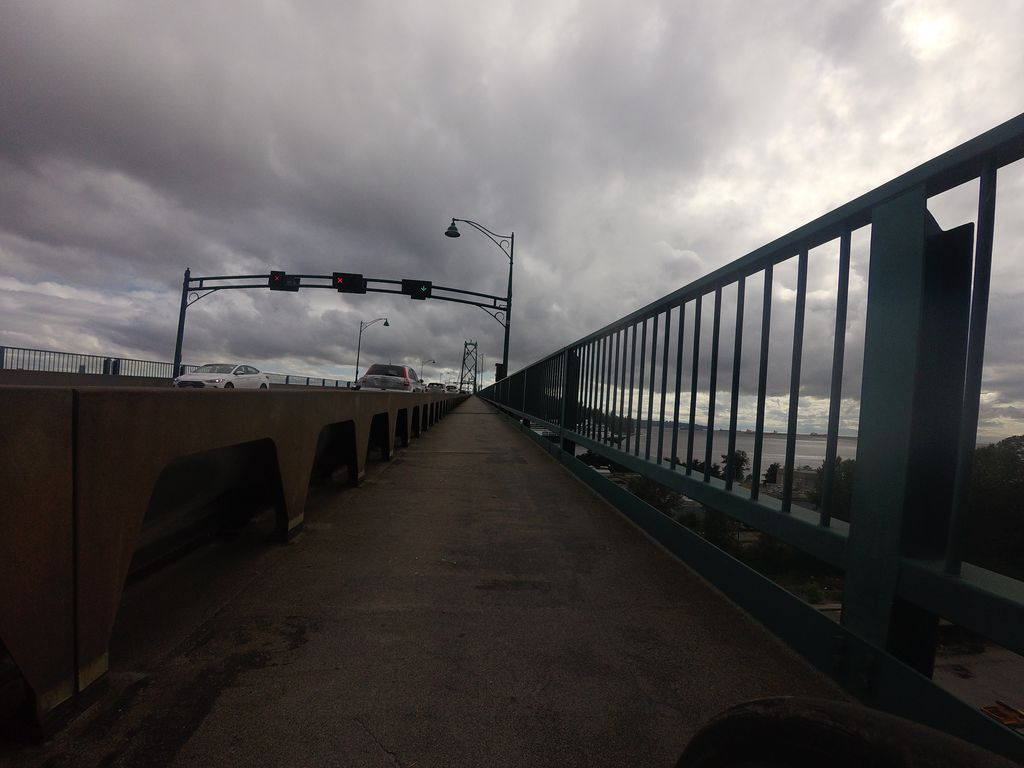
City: vancouver